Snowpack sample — Snodgrass Mountain, Crested Butte, Colorado (2/4/25, 12:06 PM MST)
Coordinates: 38.923, -106.968
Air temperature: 35 °F
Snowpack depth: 80 cm
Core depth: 80 cm
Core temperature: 32 °F
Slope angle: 14°, slope face: 78°
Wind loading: low
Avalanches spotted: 0
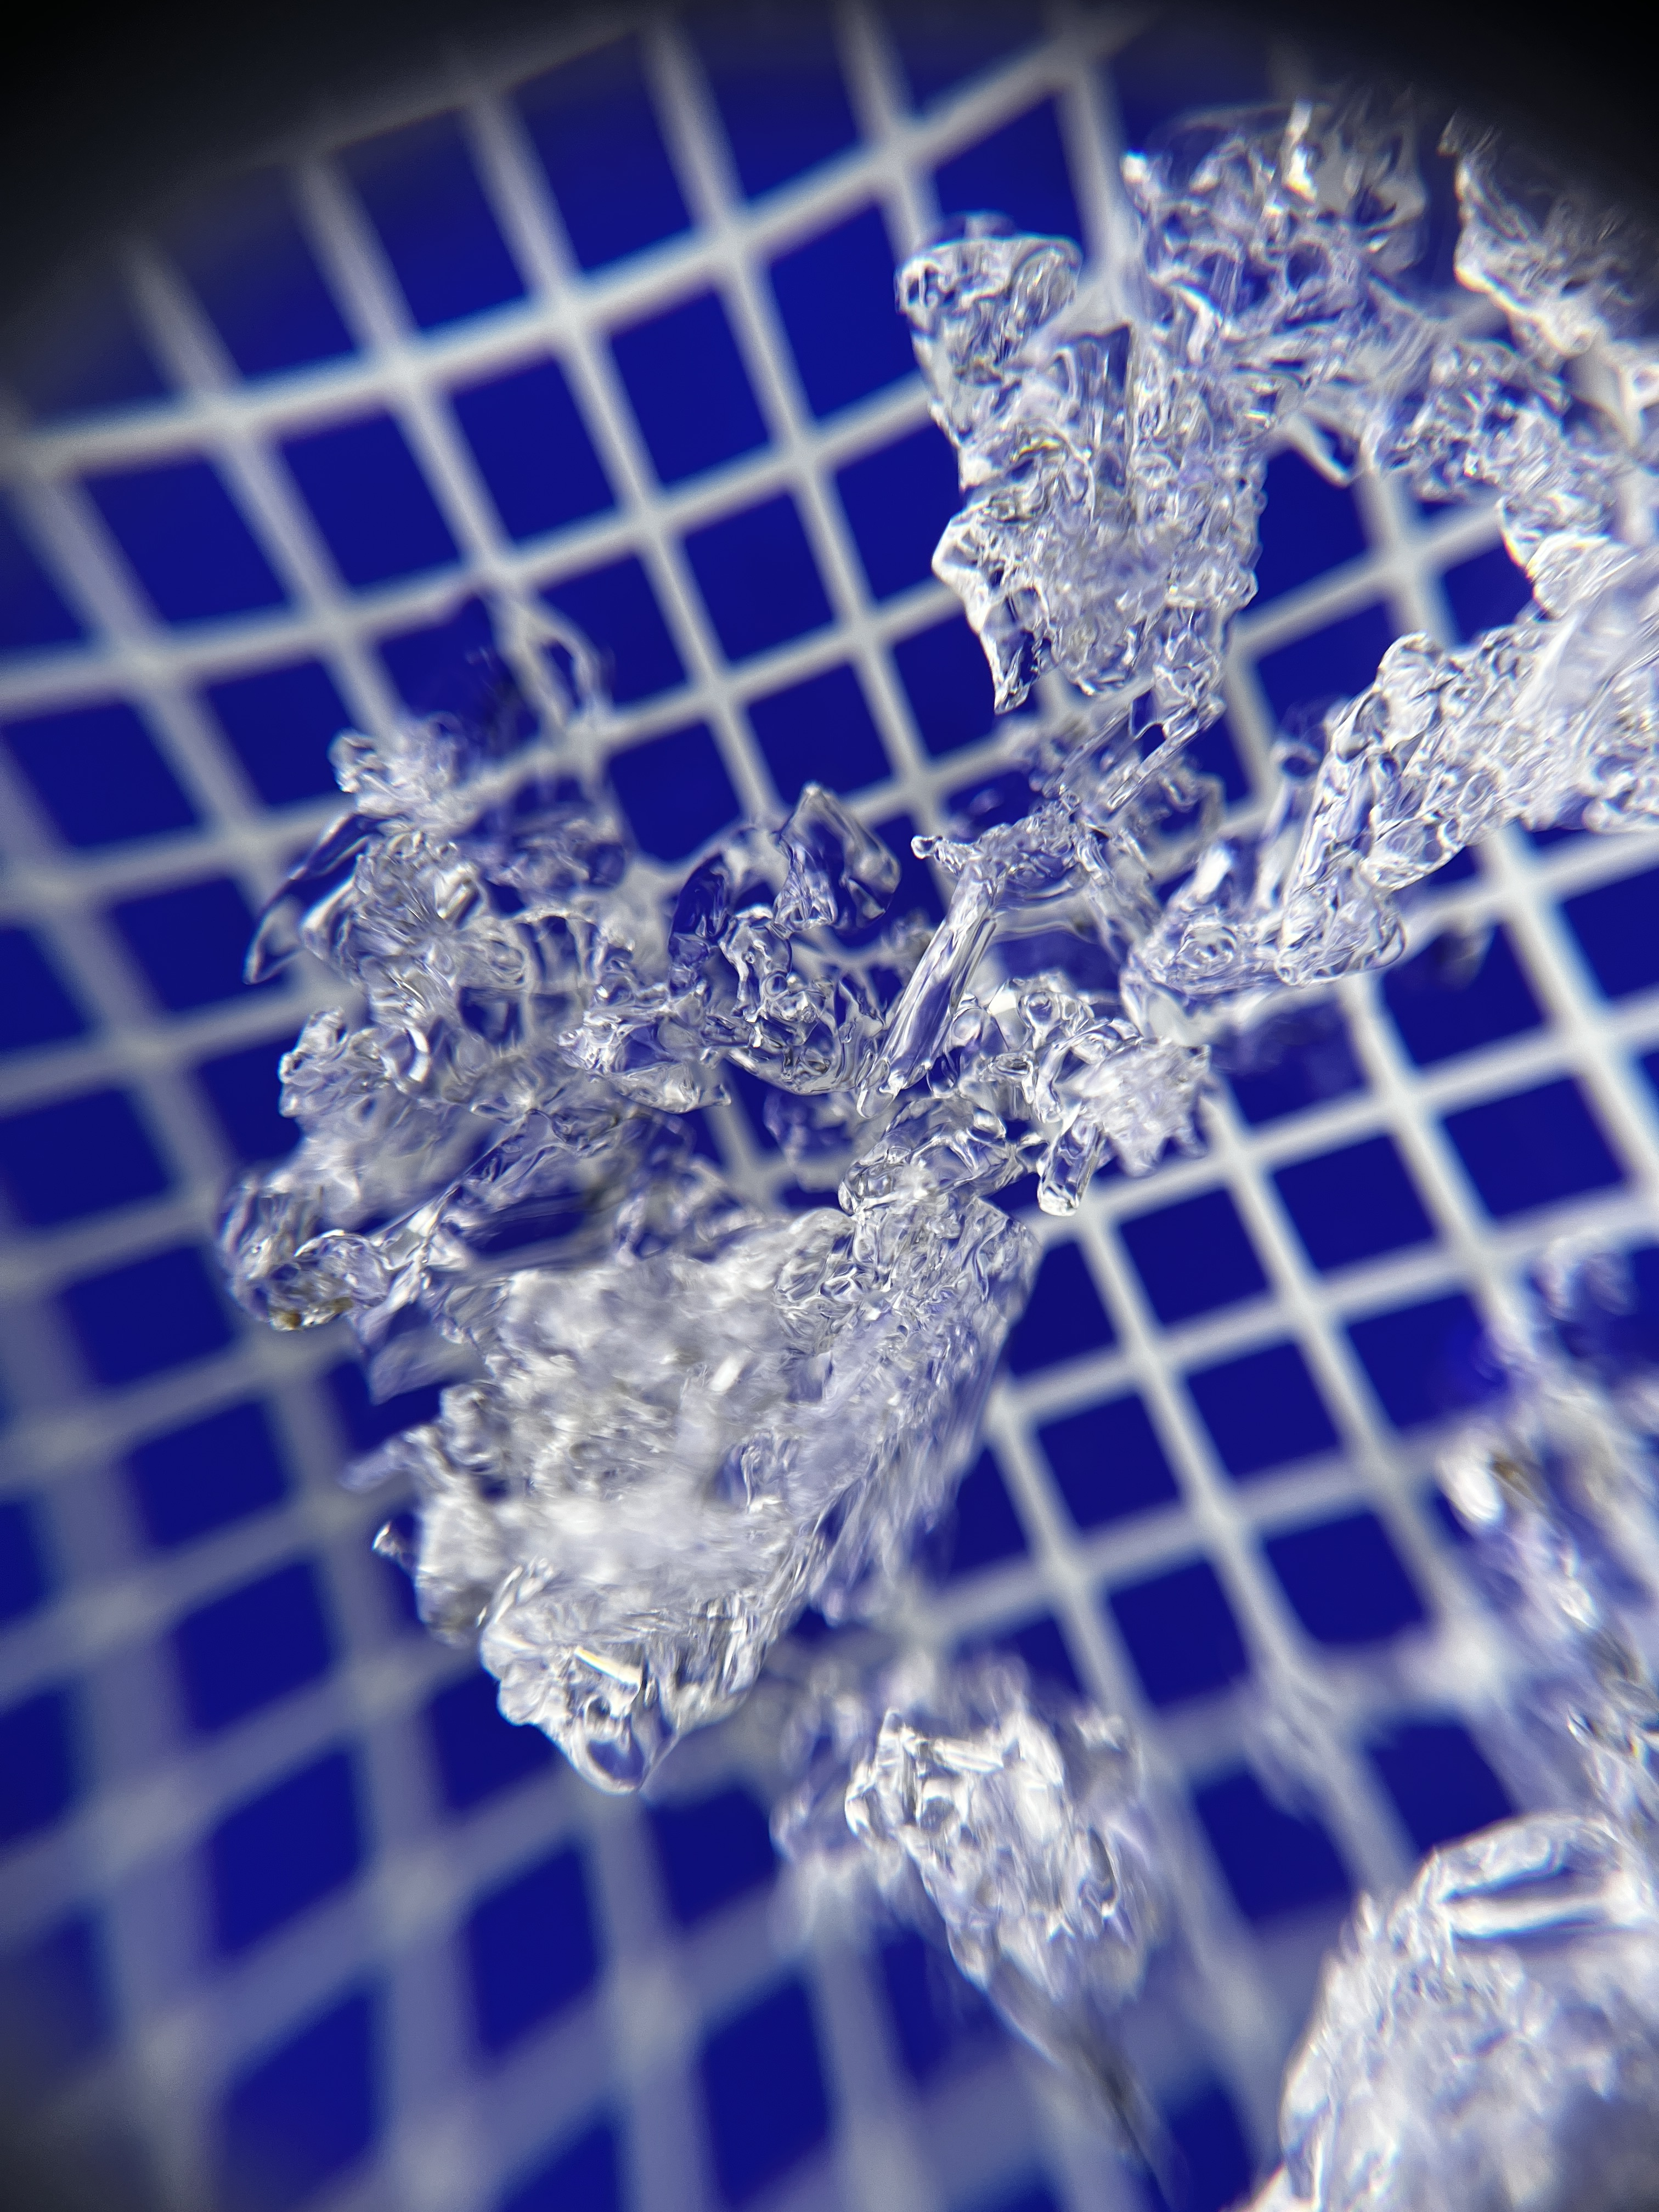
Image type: magnified_profile
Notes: No avalanches nearby, unusually warm weather for the last month reported by residents, Collected 25 yards from treeline